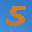
Label: 5